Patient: sex F, age 54
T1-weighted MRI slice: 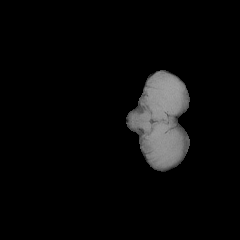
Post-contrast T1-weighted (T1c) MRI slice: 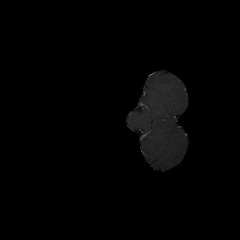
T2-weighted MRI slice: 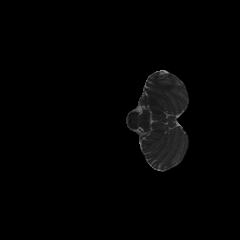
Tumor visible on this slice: no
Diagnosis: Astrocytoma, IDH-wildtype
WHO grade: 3